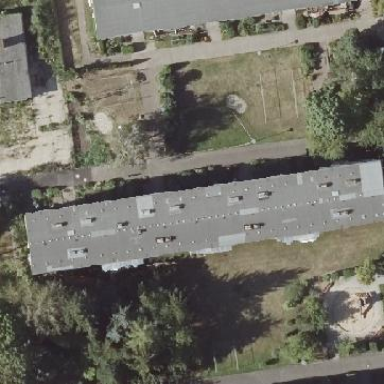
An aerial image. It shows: Flat-roofed apartment building.